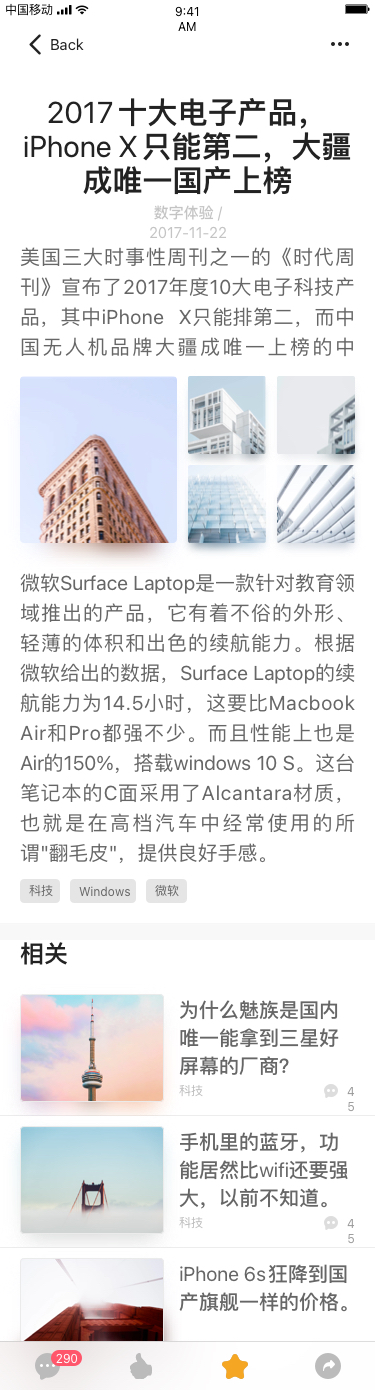
Text in this UI design:
2017十大电子产品，iPhone X只能第二，大疆成唯一国产上榜
美国三大时事性周刊之一的《时代周刊》宣布了2017年度10大电子科技产品，其中iPhone X只能排第二，而中国无人机品牌大疆成唯一上榜的中国。
微软Surface Laptop是一款针对教育领域推出的产品，它有着不俗的外形、轻薄的体积和出色的续航能力。根据微软给出的数据，Surface Laptop的续航能力为14.5小时，这要比Macbook Air和Pro都强不少。而且性能上也是Air的150%，搭载windows 10 S。这台笔记本的C面采用了Alcantara材质，也就是在高档汽车中经常使用的所谓"翻毛皮"，提供良好手感。
科技
Windows
微软
相关
为什么魅族是国内唯一能拿到三星好屏幕的厂商？
科技
45
手机里的蓝牙，功能居然比wifi还要强大，以前不知道。
科技
45
iPhone 6s狂降到国产旗舰一样的价格。
VIDEO
45
数字体验 / 2017-11-22
Back